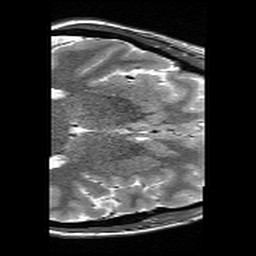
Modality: T2w
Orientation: axial
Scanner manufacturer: siemens
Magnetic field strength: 3 T
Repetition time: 9.86 s
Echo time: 0.05 s